Aerial crown-view tile of a tropical tree (Barro Colorado Island, Panama), acquired 20250124:
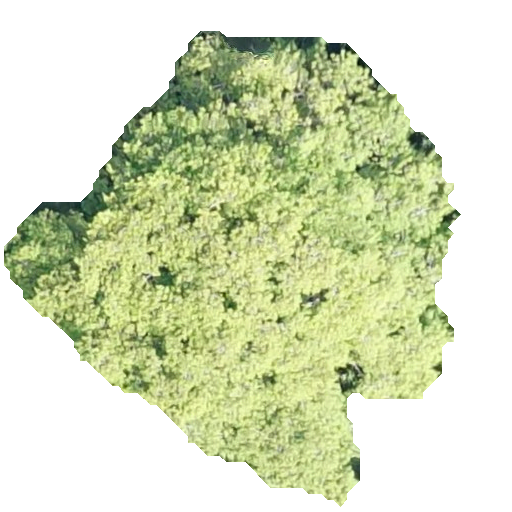
Species: Virola surinamensis
GBIF accepted scientific name: Virola surinamensis
Crown area: 199.738 m²